Question: I print a widget (a tab from a QTabWidget) with its content with this code :
'''
void MainWindow::print()
{
quint8 tabIndex = quint8(ui->tabWidget->currentIndex());
CharacterSheetWidget* widget = dynamic_cast< CharacterSheetWidget* >( ui->tabWidget->widget(tabIndex) );
QString filePath = QFileDialog::getSaveFileName(this, QString(tr("Print as PDF...")), QString(), "PDF file (*.pdf)");
if(filePath.isEmpty())
return;
QPrinter printer;
printer.setOutputFormat(QPrinter::PdfFormat);
printer.setOutputFileName(filePath);
printer.setPaperSize(QPrinter::A4);
printer.setResolution(300);
printer.setFullPage(false);
printer.setPageMargins(5, 5, 5, 5, QPrinter::Millimeter);
QString originalStyle = widget->styleSheet();
widget->setStyleSheet("background-color:white;");
QPainter painter;
painter.begin(&printer);
double xscale = printer.pageRect().width() / double(widget->width());
double yscale = printer.pageRect().height() / double(widget->height());
double scale = qMin(xscale, yscale);
painter.translate(printer.paperRect().center());
painter.scale(scale, scale);
painter.translate(- widget->width()/ 2, - widget->height()/ 2);
painter.setRenderHint(QPainter::Antialiasing, true);
painter.setRenderHint(QPainter::SmoothPixmapTransform, true);
widget->render(&painter);
painter.end();
widget->setStyleSheet(originalStyle);
}
'''
but it prints it with a lot of space on the right and on the bottom.
I would like to print it with the minimal content area.
For example on this image, you see that it prints the red area in the pdf, I would like it prints the blue area.
How should I do (if you need more information, please tell me) ?

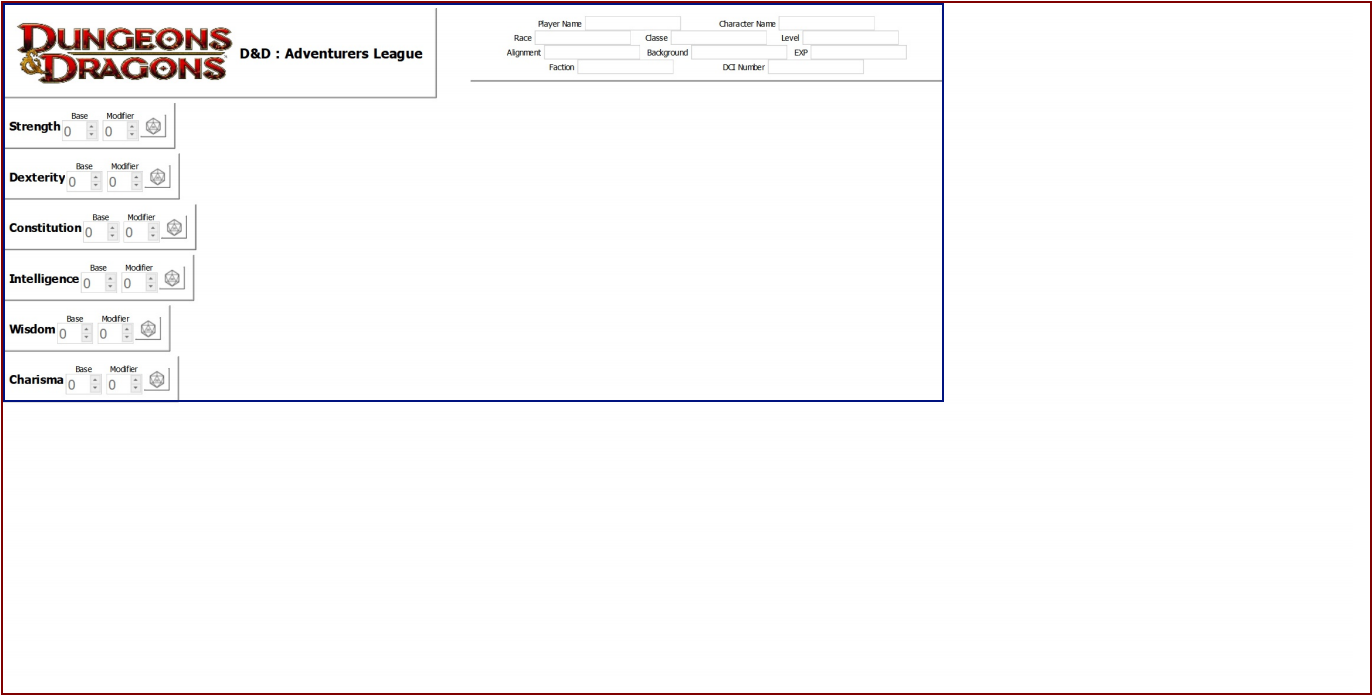
Answer: By the way, I founded a solution :
Before "QPainter painter;", I added this code :
'''
QSize minSize = widget->minimumSizeHint();
int minWidth = minSize.width();
int minHeight = minSize.height();
'''
And replaced all widget->width() and widget->height by minWidth and minHeight.